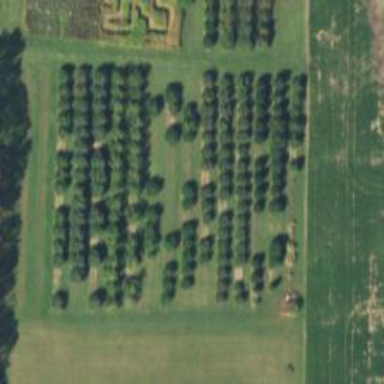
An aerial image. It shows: Row of trees in natural setting.